Question: While I was playing on my phone, I noticed that my UISegmentedControl was not very responsive. It would take 2 or more tries to make my taps register. So I decided to run my app in Simulator to more precisely probe what was wrong. By clicking dozens of times with my mouse, I determined that the top 25% of the UISegmentedControl does not respond (the portion is highlighted in red with Photoshop in the screenshot below). I am not aware of any invisible UIView that could be blocking it. Do you know how to make the entire control tappable?

'''
self.segmentedControl = [[UISegmentedControl alloc] initWithItems:[NSArray arrayWithObjects:@"Uno", @"Dos", nil]];
self.segmentedControl.selectedSegmentIndex = 0;
[self.segmentedControl addTarget:self action:@selector(segmentedControlChanged:) forControlEvents:UIControlEventValueChanged];
self.segmentedControl.height = 32.0;
self.segmentedControl.width = 310.0;
self.segmentedControl.segmentedControlStyle = UISegmentedControlStyleBar;
self.segmentedControl.tintColor = [UIColor colorWithWhite:0.9 alpha:1.0];
self.segmentedControl.autoresizingMask = UIViewAutoresizingFlexibleLeftMargin | UIViewAutoresizingFlexibleRightMargin;
UIView* toolbar = [[UIView alloc] initWithFrame:CGRectMake(0, 0, self.view.width, HEADER_HEIGHT)];
toolbar.autoresizingMask = UIViewAutoresizingFlexibleWidth;
CAGradientLayer *gradient = [CAGradientLayer layer];
gradient.frame = CGRectMake(
toolbar.bounds.origin.x,
toolbar.bounds.origin.y,
// * 2 for enough slack when iPad rotates
toolbar.bounds.size.width * 2,
toolbar.bounds.size.height
);
gradient.colors = [NSArray arrayWithObjects:
(id)[[UIColor whiteColor] CGColor],
(id)[[UIColor
colorWithWhite:0.8
alpha:1.0
] CGColor
],
nil
];
[toolbar.layer insertSublayer:gradient atIndex:0];
toolbar.backgroundColor = [UIColor navigationBarShadowColor];
[toolbar addSubview:self.segmentedControl];
UIView* border = [[UIView alloc] initWithFrame:CGRectMake(0, HEADER_HEIGHT - 1, toolbar.width, 1)];
border.autoresizingMask = UIViewAutoresizingFlexibleWidth | UIViewAutoresizingFlexibleTopMargin;
border.backgroundColor = [UIColor colorWithWhite:0.7 alpha:1.0];
border.autoresizingMask = UIViewAutoresizingFlexibleWidth;
[toolbar addSubview:border];
[self.segmentedControl centerInParent];
self.tableView.tableHeaderView = toolbar;
'''
<URL>
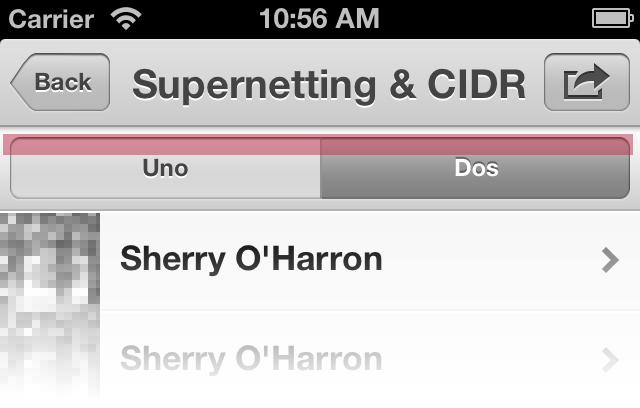
Answer: As already written in other answers, UINavigationBar grabs the touches made near the nav bar itself, but not because it has some subviews extended over the edges: this is not the reason.
If you log the whole view hierarchy, you will see that the UINavigationBar doesn't extends over the defined edges.
The reason why it receives the touches is another:
in UIKit, there are many "special cases", and this is one of them.
When you tap the screen, a process called "hit testing" starts. Starting from the first UIWindow, all views are asked to answer two "questions": is the point tapped inside your bounds? what is the subviews that must receive the touch event?
this questions are answered by these two methods:
'''
- (BOOL)pointInside:(CGPoint)point withEvent:(UIEvent *)event;
- (UIView *)hitTest:(CGPoint)point withEvent:(UIEvent *)event;
'''
Ok, now we can continue.
After the tap, UIApplicationMain starts the hit testing process. The hit test starts from the main UIWindow (and is executed even on the status bar window and the alert view window, for example), and goes through all subviews.
This process is executed 3 times:
- -
If you tap on the Navigation Bar, you will see that 'hitTest' on UIWindow will return the UINavigationBar (all three times)
If you tap on the area below the Navigation Bar however, you will se something strange:
- -
why this?
If you swizzle and subclass UIView, overriding hitTest, you will see that the first two times the tapped point is correct. The third time, something changes the point doing something like 'point - 15' (or a similar number)
After a lot of searching, I have found where this is happening:
UIWindow has a (private) method called
'''
-(CGPoint)warpPoint:(CGPoint)point;
'''
debugging it, I saw that this method changes the tapped point if it is immediately below the status bar.
Debugging more, I saw that the stack calls that make this possible, are only 3:
'''
[UINavigationBar, _isChargeEnabled]
[UINavigationBar, isEnabled]
[UINavigationBar, _isAlphaHittableAndHasAlphaHittableAncestors]
'''
So, at the end, this 'warpPoint' method checks if the UINavigationBar is enabled and hittable, if yes it "warps" the point. The point is warped of a number of pixel between 0 and 15, and this "warp" increases when you get closer to the Navigation Bar.
Now that you know what happens behind the scenes, you have to know how to avoid it (if you want).
You can't simply override 'warpPoint:' if the application must go on the AppStore: it's a private method and your app will be rejected.
You have to find another system (like as suggested, overriding sendEvent, but I'm not sure if it will work)
Because this question is interesting, I will think about a legal solution tomorrow and update this answer (one good starting point can be subclassing UINavigationBar, overriding hitTest and pointInside, returning nil/false if, given the same event over multiple calls, the point changes. But I must test if it works tomorrow)
Ok, I've tried many solutions but it's not simple to find a legal and stable one.
I've described the actual behavior of the system, that could vary on different versions (hitTest called more or less than 3 times, the warpPoint warping the point of about 15px that can change ecc ecc).
The most stable is obviously the illegal override of 'warpPoint:' in a UIWindow subclass:
'''
-(CGPoint)warpPoint:(CGPoint)point;
{
return point;
}
'''
however, I've found that a method like this (in UIWindow subclass) it's stable enough and does the trick:
'''
- (UIView *)hitTest:(CGPoint)point withEvent:(UIEvent *)event
{
// this method is not safe if you tap the screen two times at the same x position and y position different for 16px, because it moves the point
if (self.lastPoint.x == point.x)
{
// the points are on the same vertical line
if ((0 < (self.lastPoint.y - point.y)) && ((self.lastPoint.y - point.y) < 16) )
{
// there is a differenc of ~15px in the y position?
// if so, the point has been changed
point.y = self.lastPoint.y;
}
}
self.lastPoint = point;
return [super hitTest:point withEvent:event];
}
'''
This method records the last point tapped, and if the subsequent tap is at the same x, and an y different for max 16px, then uses the previous point.
I've tested a lot and it seems stable.
If you want, you can add more controls to enable this behavior only in particular controllers, or only on a defined portion of the window, ecc ecc.
If I find another solution, I'll update the post